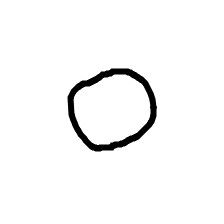
Shape: circle